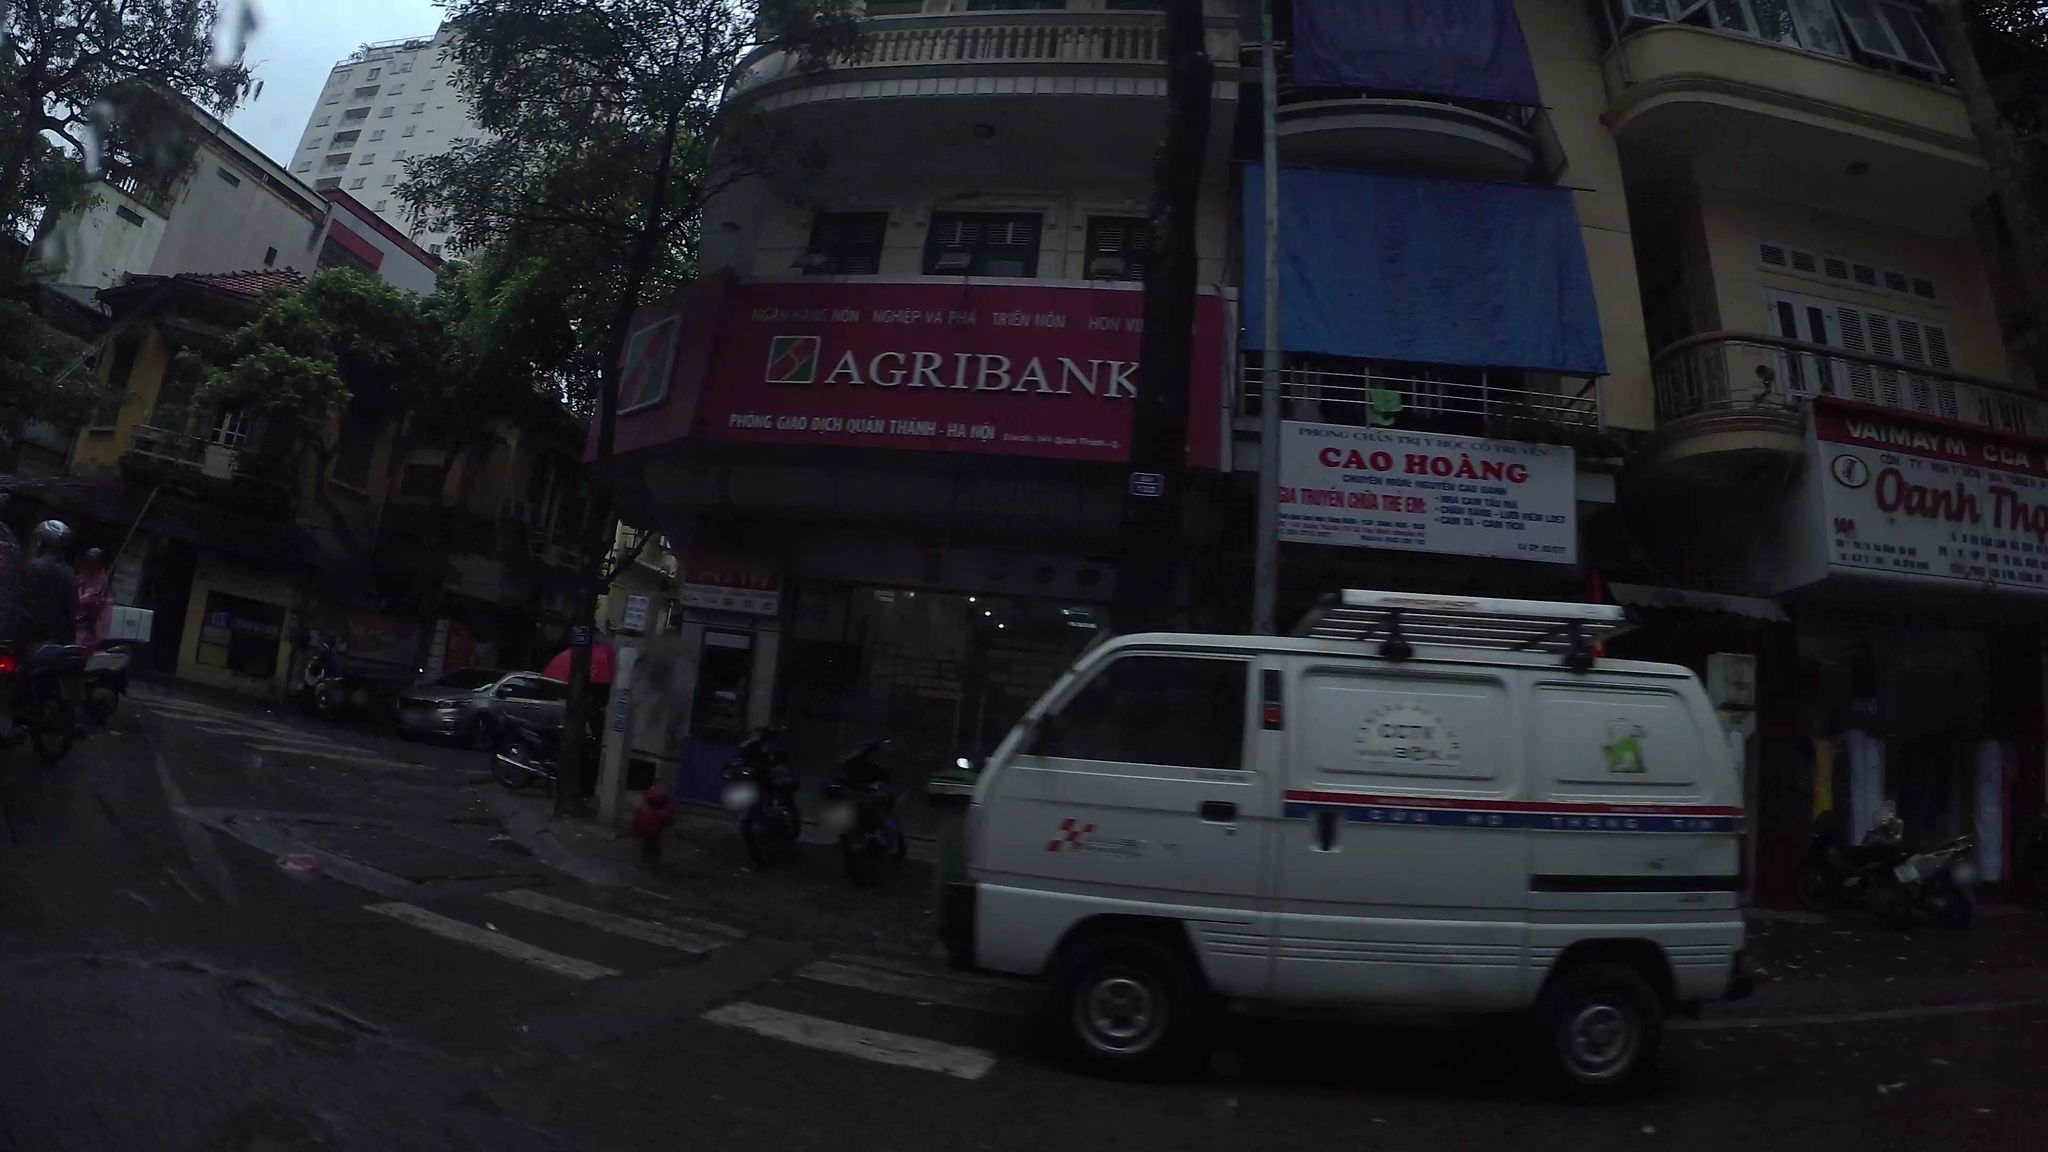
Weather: clear
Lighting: day
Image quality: good
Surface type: walking surface
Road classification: residential
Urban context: urban centre
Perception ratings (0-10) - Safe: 5.57, Lively: 4.29, Beautiful: 3.58, Boring: 5.16, Depressing: 6.64, Wealthy: 6.03